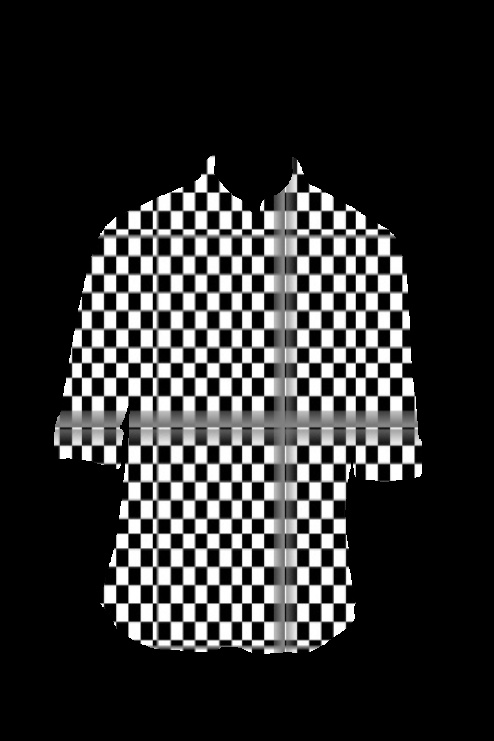
black checkerboard tee